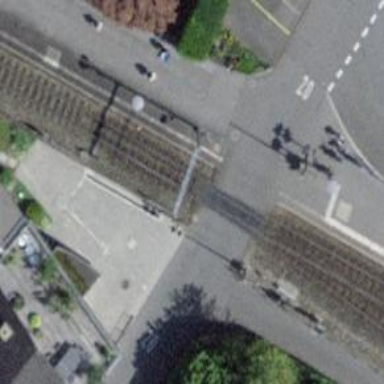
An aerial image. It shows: Level crossing at the railway with full barrier.